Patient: sex M, age 50
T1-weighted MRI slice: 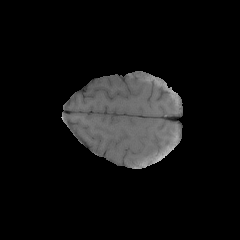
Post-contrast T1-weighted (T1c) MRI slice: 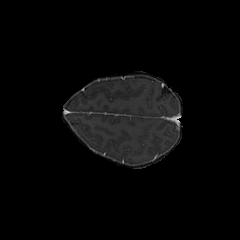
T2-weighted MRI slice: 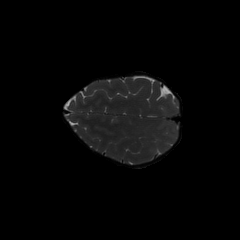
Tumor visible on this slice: no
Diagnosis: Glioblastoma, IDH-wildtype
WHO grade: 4